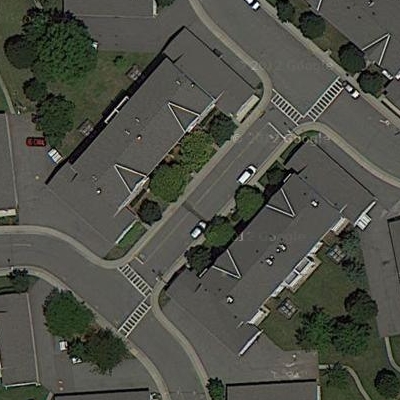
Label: fResident